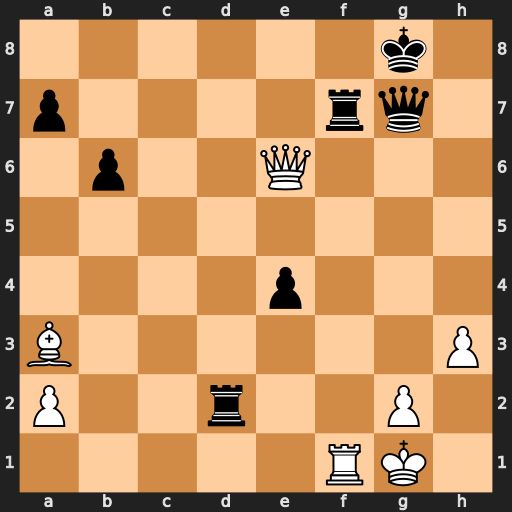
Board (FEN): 6k1/p4rq1/1p2Q3/8/4p3/B6P/P2r2P1/5RK1
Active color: w
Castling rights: -
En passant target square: -
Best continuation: Qe8+ Kh7 Rxf7 Rxg2+ Kf1